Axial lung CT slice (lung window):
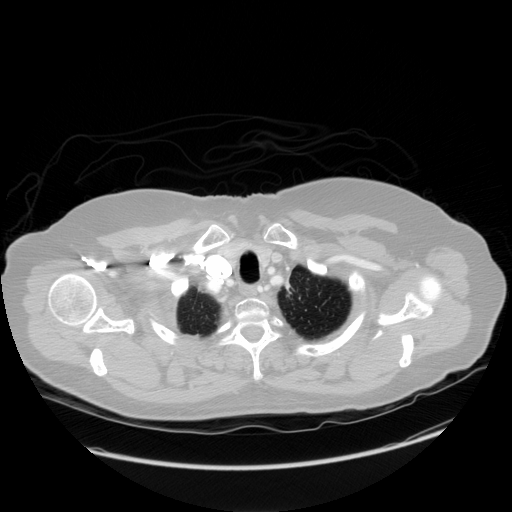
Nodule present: no